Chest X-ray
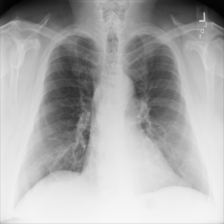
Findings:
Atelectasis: negative
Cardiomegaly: negative
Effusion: negative
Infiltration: negative
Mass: negative
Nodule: negative
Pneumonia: negative
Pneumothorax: negative
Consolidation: negative
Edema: negative
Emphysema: negative
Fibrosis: negative
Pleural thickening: negative
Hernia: negative